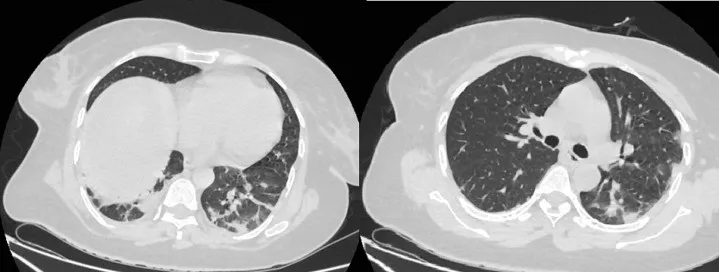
thoracic CT-scan showed lesions compatible with a SARS-CoV-2 infection (ground glass opacities).
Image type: radiology (ct)